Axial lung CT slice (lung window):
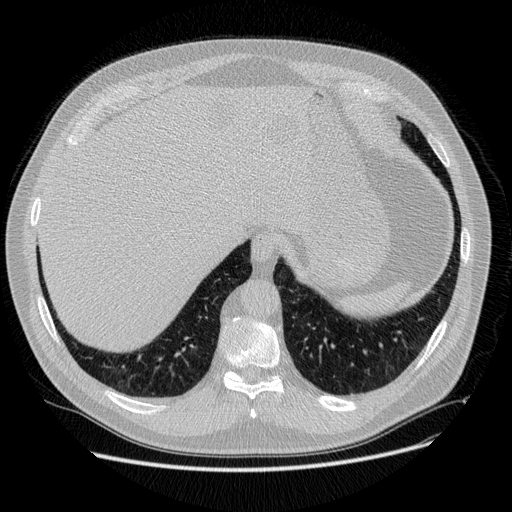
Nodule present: no